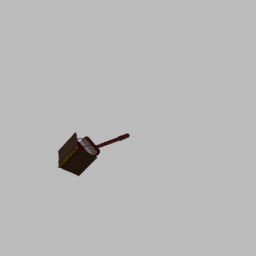
Label: lighting